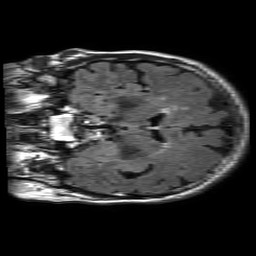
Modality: FLAIR
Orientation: coronal
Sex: female
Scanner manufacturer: philips
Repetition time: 11 s
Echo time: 0.125 s